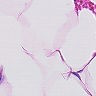
Metastatic tissue present: no